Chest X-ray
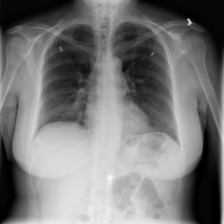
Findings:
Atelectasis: negative
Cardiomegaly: negative
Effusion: negative
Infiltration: negative
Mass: negative
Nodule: negative
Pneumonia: negative
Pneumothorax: negative
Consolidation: negative
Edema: negative
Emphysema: negative
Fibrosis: negative
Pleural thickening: negative
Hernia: negative